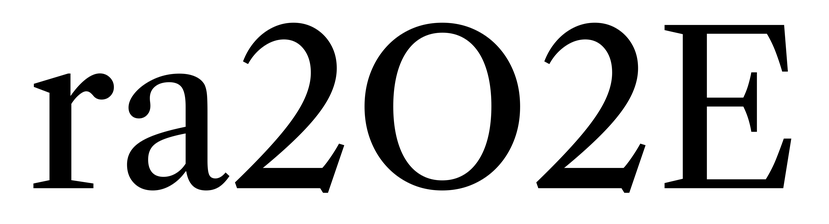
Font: LibreCaslonText_Regular